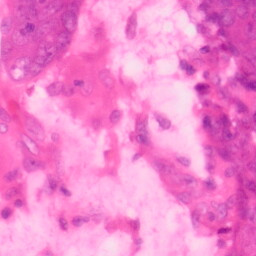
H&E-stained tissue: Colon